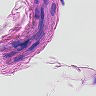
Metastatic tissue present: no